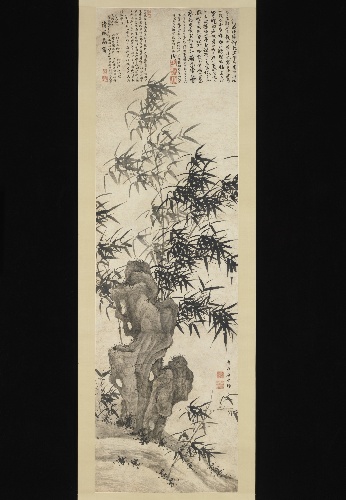
Title: 明    夏昶    清風高節圖    軸|Windblown bamboo
Artist: Xia Chang
Artist bio: Chinese, 1388–1470
Date: ca. 1460
Object type: Hanging scroll
Classification: Paintings
Medium: Hanging scroll; ink on paper
Culture: China
Period: Ming dynasty (1368–1644)
Dimensions: Image: 80 1/16 x 23 1/2 in. (203.4 x 59.7 cm)
Overall with mounting: 118 x 29 3/8 in. (299.7 x 74.6 cm)
Overall with knobs: 118 x 32 13/16 in. (299.7 x 83.3 cm)
Department: Asian Art
Credit line: Edward Elliott Family Collection, Gift of Douglas Dillon, 1989
Accession year: 1989
Repository: Metropolitan Museum of Art, New York, NY
Tags: Bamboo